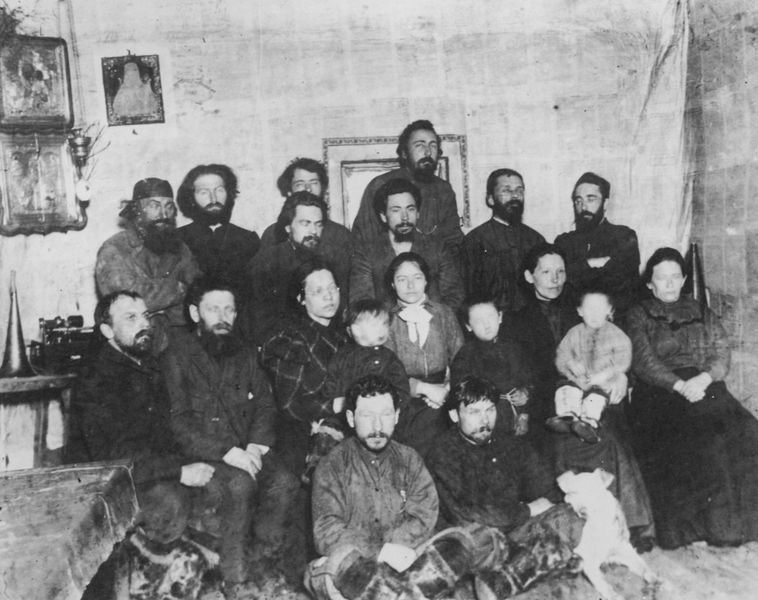
Titel: Politisch Verfolgte im sibirischen Exil
Künstler: Russischer Photograph
Standort: Paris
Institution: Roger-Viollet
Schlagwörter: dunkel, gemälde, gruppe, hand, mann, schatten, weiß, frauen, menschen, mädchen, sitzen, frau, frisur, frisuren, grau, haar, hell, holz, hut, hüte, kariert, kleid, kleider, lampe, licht, mund, männer, nase, raum, schwarz, stuhl, stühle, tisch, tische, tür, zimmer, blick, gürtel, haus, hund, hunde, schal, tier, tiere, tuch, fest, karo, rock, schleife, alt, anzug, anzüge, bart, bärte, feier, gesichter, hemd, hose, jacke, jung, regal, schnurrbart, wand, arm, arme, augen, bluse, gesicht, kleidung, mensch, rahmen, stehen, vollbart, bild, blicken, hände, innenraum, portrait, porträt, schauen, tischtuch, vorhang, boden, auge, haare, mantel, sessel, sitzend, stoff, stoffe, tücher, decke, familie, familienbildnis, kind, mutter, personen, leuchte, person, schleifen, locke, locken, kinder, vase, wangen, bilder, bilderrahmen, wohnzimmer, röcke, schuhe, hosen, jungen, russland, leer, leere, mauer, türe, baby, inszenierung, arbeiter, rauschen, münder, nasen, tapete, wohnung, kerze, leuchter, stube, junge, rüschen, schoß, wange, fein, tor, unscharf, foto, fotografie, photographie, wände, katze, babys, asien, deko, viele, revolution, schwarzweiß, brille, jacken, mäntel, stiefel, schuh, tischplatte, gruppenbild, altar, sonntag, photo, küche, mauern, gemeinde, familienbild, generationen, regale, telefon, oma, armut, russen, opa, töchter, ziege, blech, familien, islam, behälter, sohn, ikone, grossmutter, familienportrait, söhne, enkel, grossvater, grossfamilie, russisch, körnung, generation, schneidersitz, zuhause, trompete, bewohner, gruppenfoto, indianer, tante, türken, mongolei, fotografien, mongolen, patriarch, fotograf, unkenntlich, russischer, eskimo, vignettierung, schwarz weiß foto, bildrauschen, blec, daheim, island, nordpol, onkel, plattenspieler, schleifens, schwarz weiß fotografie, tanten